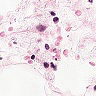
Metastatic tissue present: no